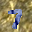
Label: 7